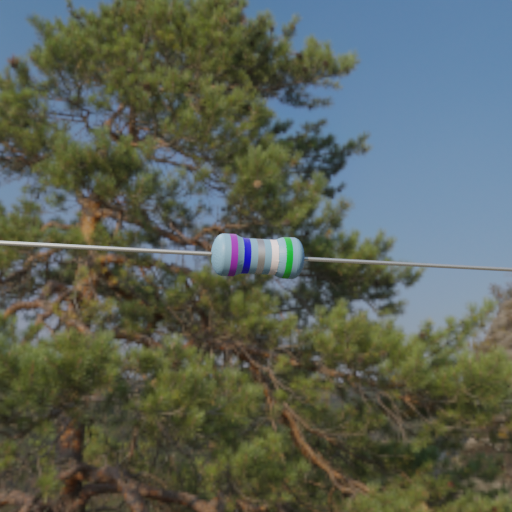
Resistor colour bands (in order): violet, blue, silver, white, green